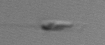
Label: flagellate_morphotype3